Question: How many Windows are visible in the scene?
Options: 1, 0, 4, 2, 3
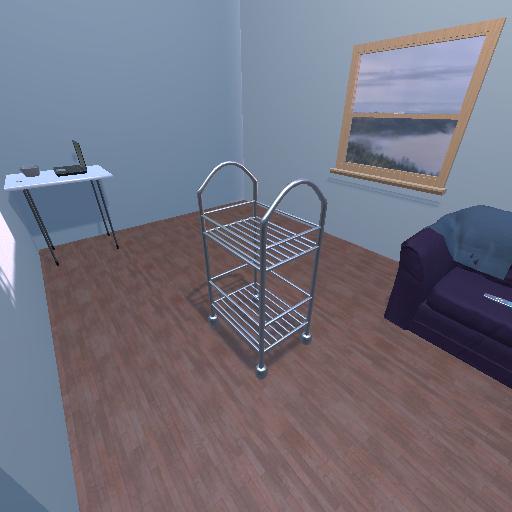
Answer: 1